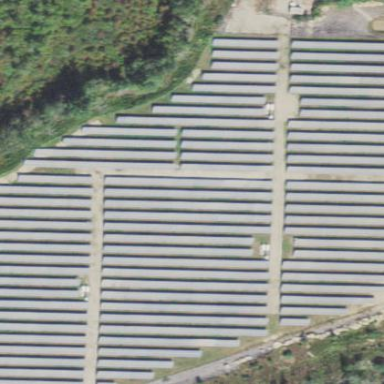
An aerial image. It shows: Solar power plant utilizing photovoltaic technology.